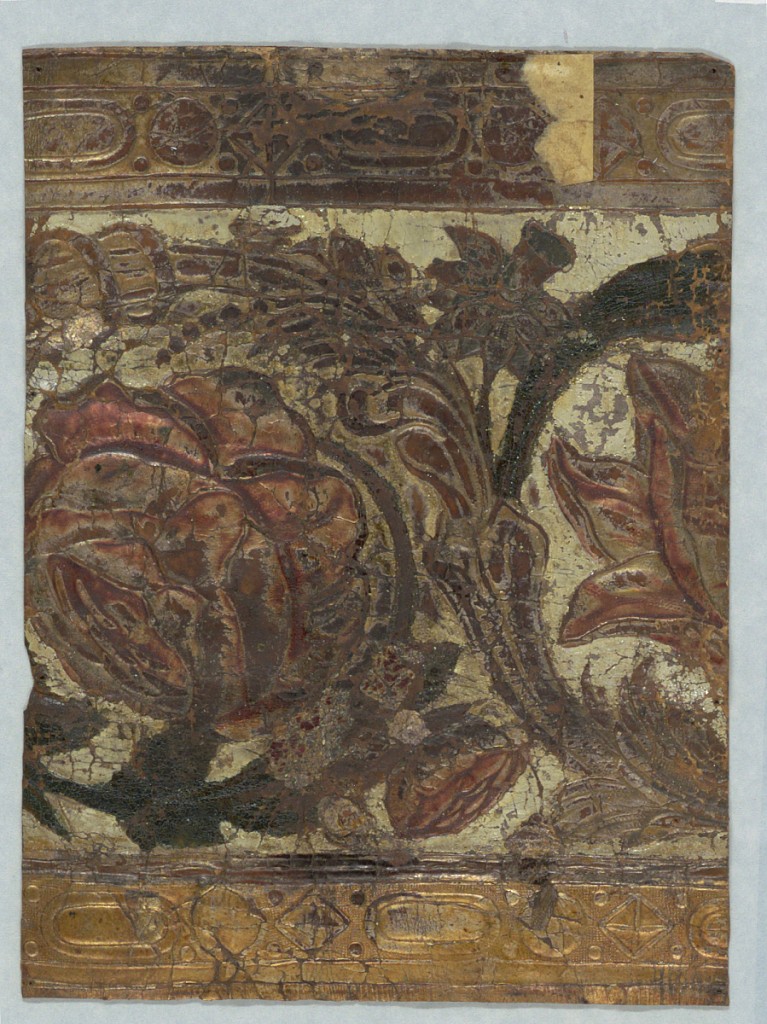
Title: Frieze
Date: ca. 1680
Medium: Leather, stamped, painted, silvered
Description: Portion of a frieze, in varnished silver, red, white and green; arabesque of roses with border at top and bottom stamped with geometrical motifs.